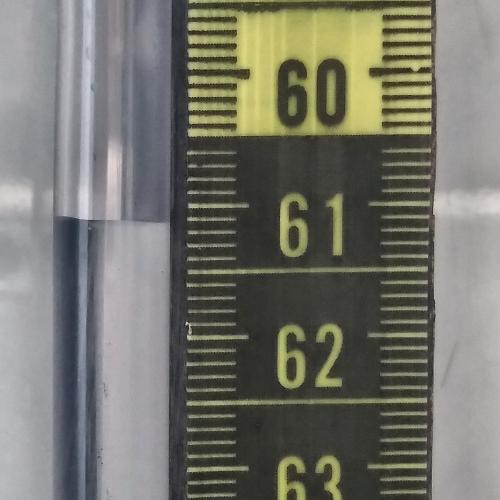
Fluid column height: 61.1 cm